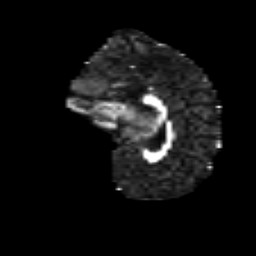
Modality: FA
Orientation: sagittal
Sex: male
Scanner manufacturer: siemens
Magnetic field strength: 3 T
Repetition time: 5 s
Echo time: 0.071 s